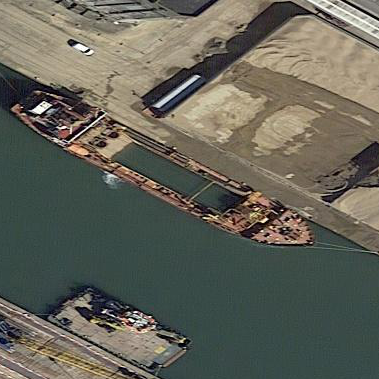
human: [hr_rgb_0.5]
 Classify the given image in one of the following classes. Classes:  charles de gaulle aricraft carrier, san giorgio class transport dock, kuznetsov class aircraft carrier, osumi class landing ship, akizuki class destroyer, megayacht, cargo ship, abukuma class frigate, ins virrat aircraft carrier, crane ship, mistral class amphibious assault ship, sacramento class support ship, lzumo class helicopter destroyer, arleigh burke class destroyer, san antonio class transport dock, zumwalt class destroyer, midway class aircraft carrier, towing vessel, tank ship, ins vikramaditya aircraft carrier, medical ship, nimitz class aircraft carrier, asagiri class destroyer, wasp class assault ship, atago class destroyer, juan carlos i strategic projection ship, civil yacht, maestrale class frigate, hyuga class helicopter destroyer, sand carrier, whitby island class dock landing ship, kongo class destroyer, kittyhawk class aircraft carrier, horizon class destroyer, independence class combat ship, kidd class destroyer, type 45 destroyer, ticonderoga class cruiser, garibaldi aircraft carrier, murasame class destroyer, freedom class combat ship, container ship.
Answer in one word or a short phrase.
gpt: Sand carrier